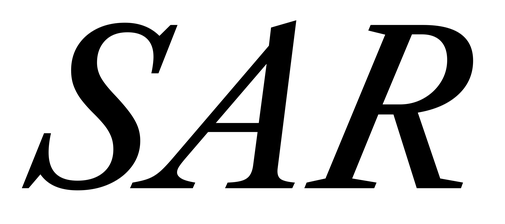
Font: LibreCaslonText-Italic_Medium_Italic